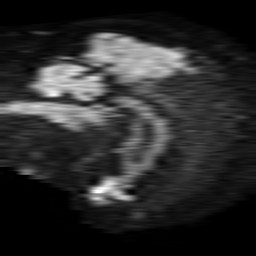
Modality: TRACE
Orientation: sagittal
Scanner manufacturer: philips
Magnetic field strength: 1.5 T
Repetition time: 4.6 s
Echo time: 0.08517 s